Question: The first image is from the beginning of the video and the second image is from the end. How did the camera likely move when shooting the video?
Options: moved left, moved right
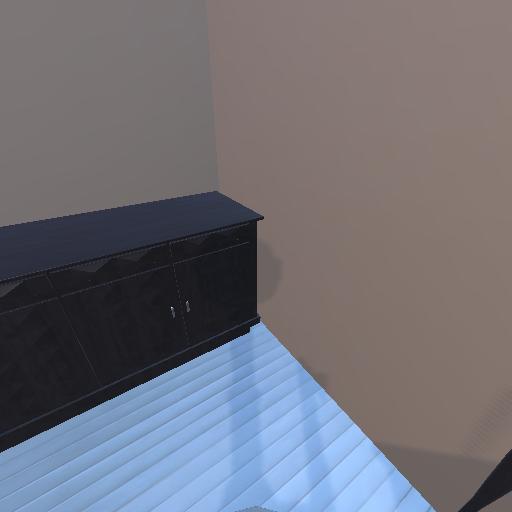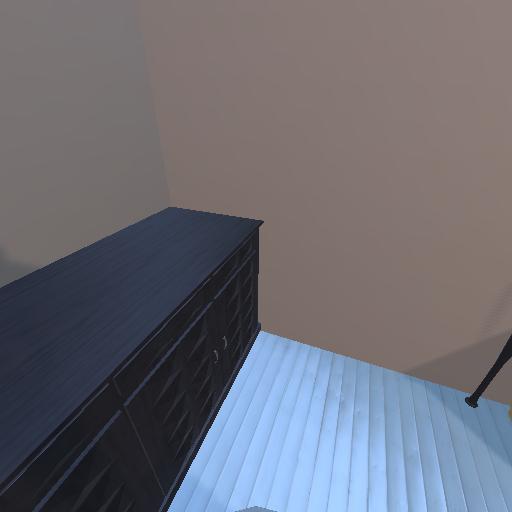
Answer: moved left